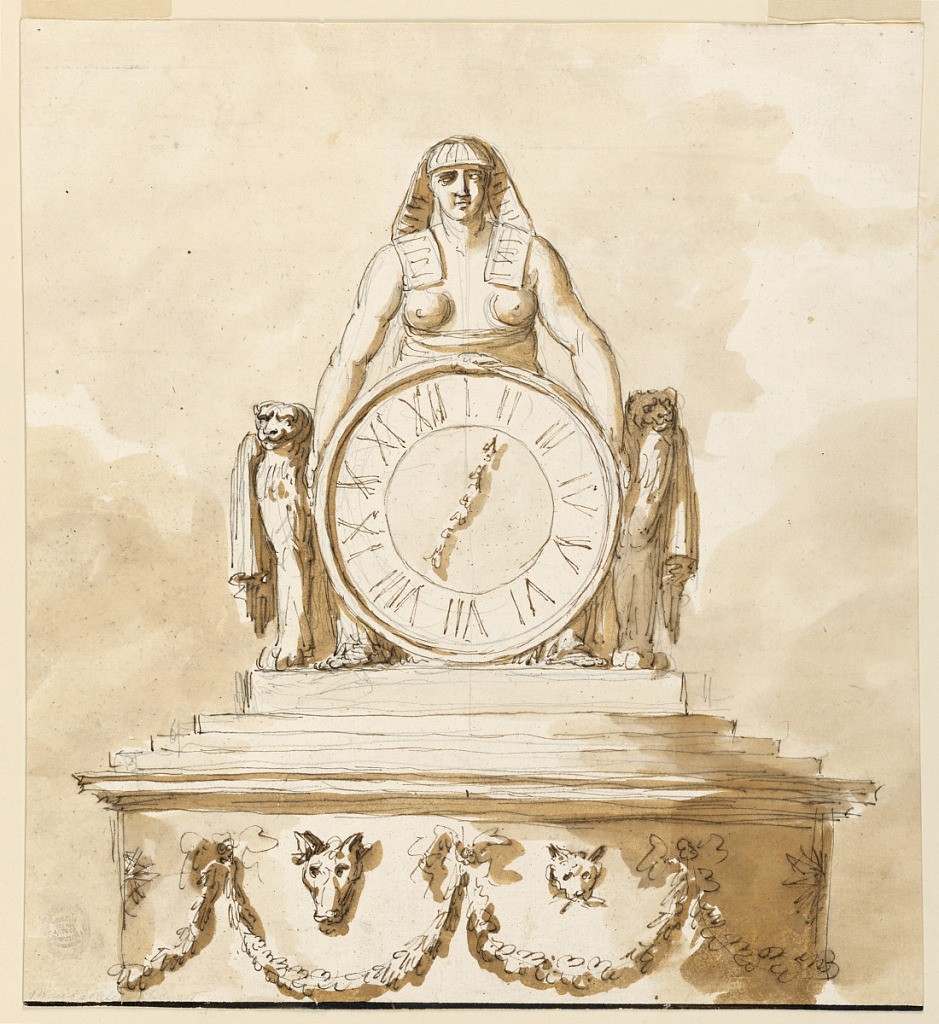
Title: Project for a slightly varied suggestion for the upper part of the pedestal and the figure with the dial in 1938-88-2109
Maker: Giuseppe Barberi, Italian, 1746–1809
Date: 1790–1820
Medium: Pen and brown ink, brush and brown wash, graphite, on off-white laid paper
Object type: Drawing
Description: An Egyptian figure holds a clock face marked with Roman numerals. On either side, a lion with drapery. He stands on a stepped base upon a plinth decorated with animal masks and festoons.